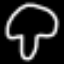
Label: mushroom